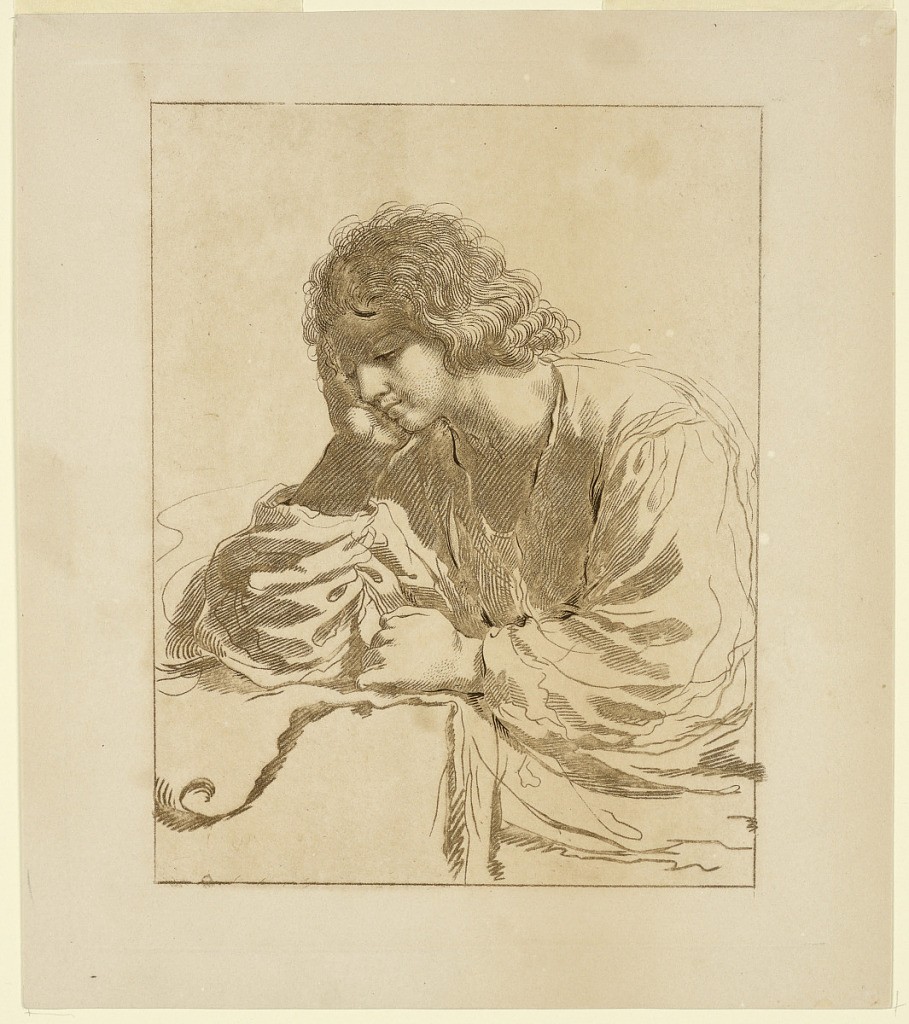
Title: A Young Man in Meditation
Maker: Giovanni Vitalba, Italian, 1783 - 1792
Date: ca. 1765–1785
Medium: Engraving in brown ink on white paper
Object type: Print
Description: A young, unbearded man, rests his right elbow and left hand on a table to his right. He rests his head on his right palm, so that his head is turned facing left.